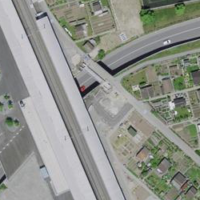
EUNIS habitat code: 53
Species observed at this site:
Filipendula ulmaria